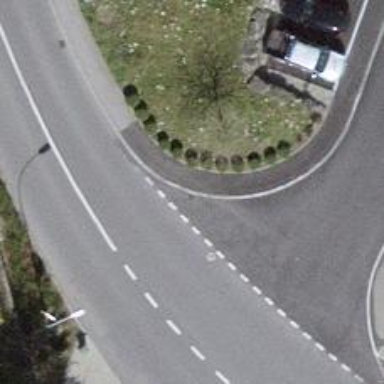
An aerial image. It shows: Kerb serving as barrier.